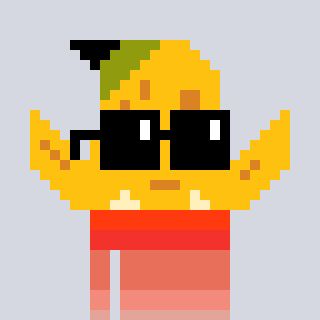
a pixel art character with square black sunglasses, a banana-shaped head and a darkpink-colored body on a cool background